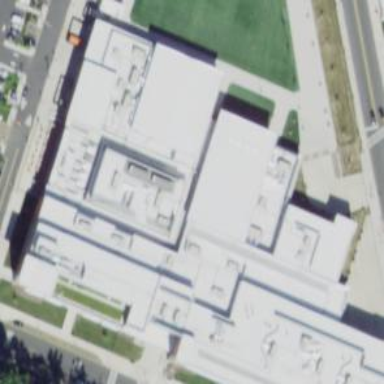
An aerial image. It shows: School.